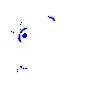
Particle: kaon